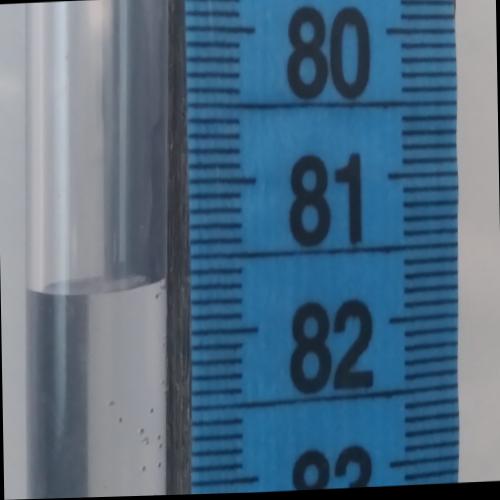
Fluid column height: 81.6 cm